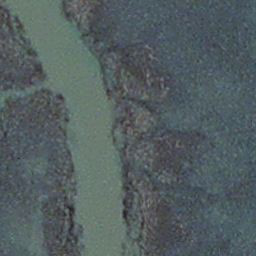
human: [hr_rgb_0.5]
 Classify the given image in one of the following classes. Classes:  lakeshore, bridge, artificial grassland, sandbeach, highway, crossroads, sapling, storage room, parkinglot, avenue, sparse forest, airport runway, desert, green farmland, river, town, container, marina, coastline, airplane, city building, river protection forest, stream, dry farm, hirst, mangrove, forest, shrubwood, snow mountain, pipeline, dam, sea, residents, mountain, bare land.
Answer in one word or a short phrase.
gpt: stream